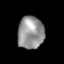
Tissue: lung
Cell type: Others
Senescence score: 0.07124
Nuclear area (px): 833
Mean DAPI intensity: 148.465